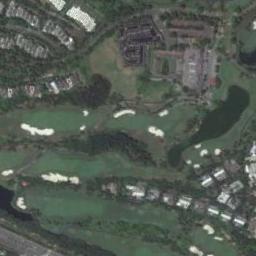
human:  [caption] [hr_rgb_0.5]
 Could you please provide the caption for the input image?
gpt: The golf course has two lakes, Some fairways, Barrier trees and sandpits and some houses arranged neatly are also in the golf course .

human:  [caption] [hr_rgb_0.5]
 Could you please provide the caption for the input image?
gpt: Many buildings are beside the golf course .

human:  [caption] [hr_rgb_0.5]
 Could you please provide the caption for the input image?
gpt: There are several bunkers and lakes and several paths on the large green lawn in the golf course with many trees and many neatly arranged buildings .

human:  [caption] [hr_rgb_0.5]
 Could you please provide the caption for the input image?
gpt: At the intersection of the three paths, There are two bunkers .

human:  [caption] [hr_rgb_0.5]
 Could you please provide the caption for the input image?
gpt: There are many buildings beside the golf course with three lakes .